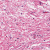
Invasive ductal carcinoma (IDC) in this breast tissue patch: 0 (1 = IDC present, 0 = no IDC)